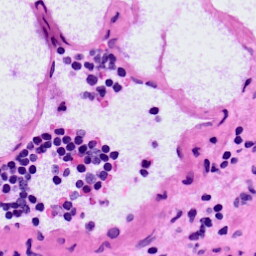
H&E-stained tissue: LymphNode